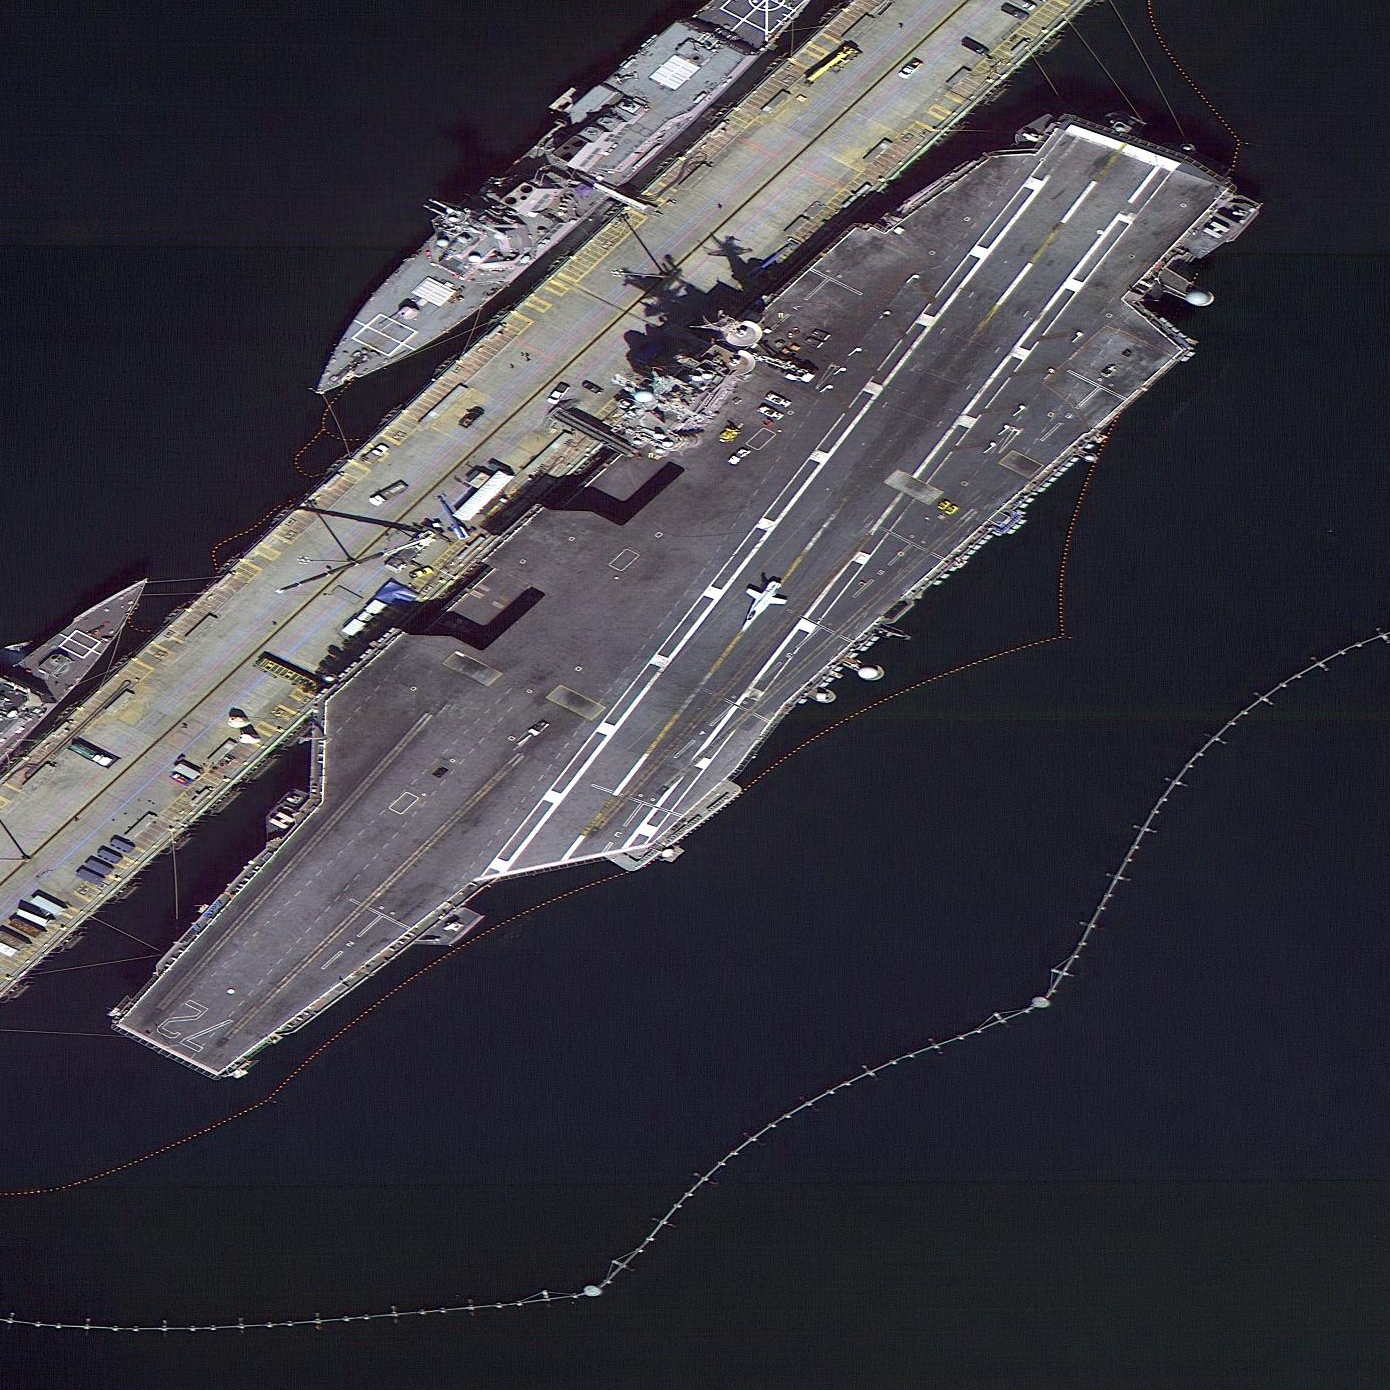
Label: aircraft_carrier